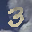
Label: 3